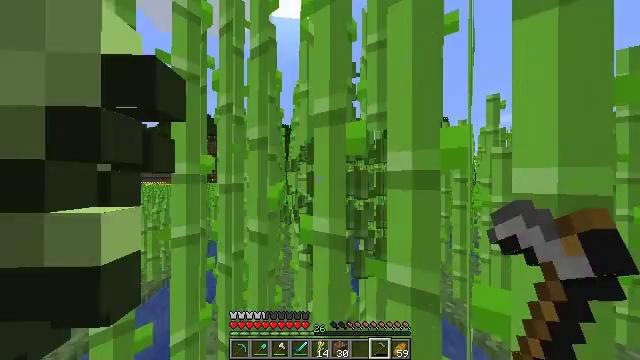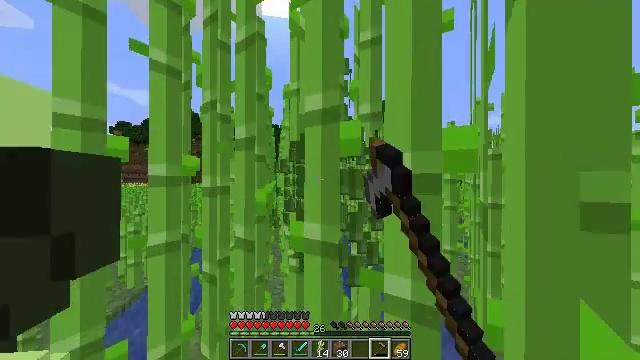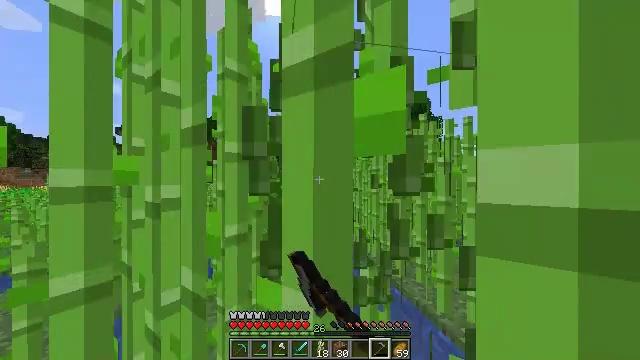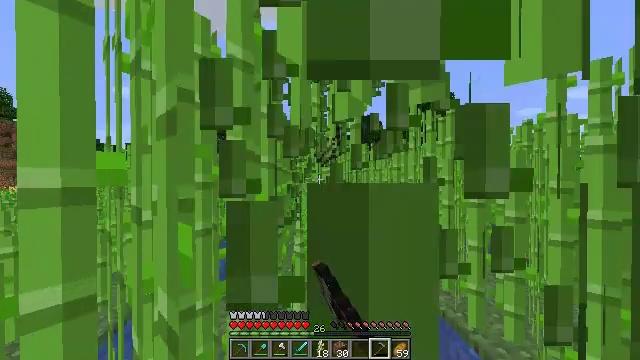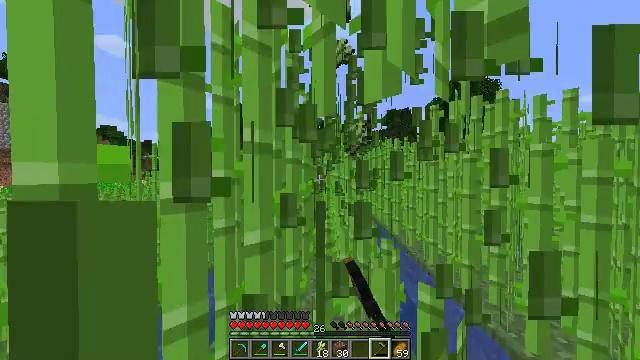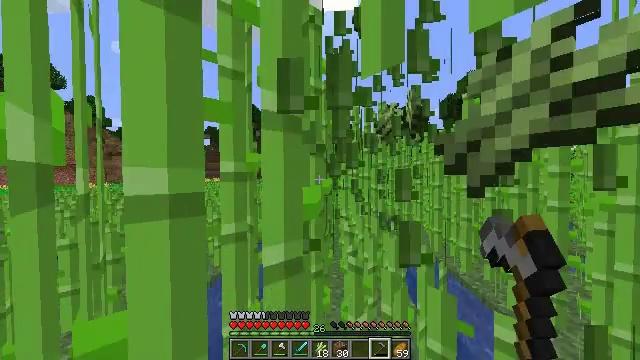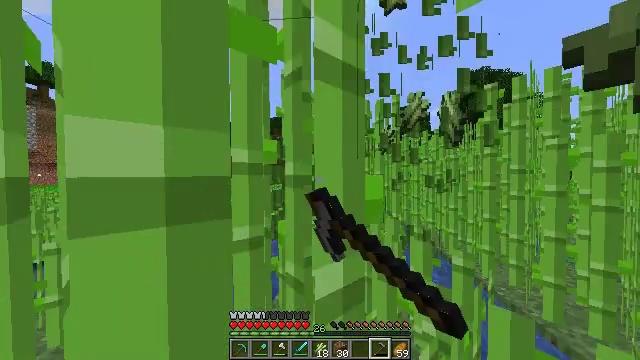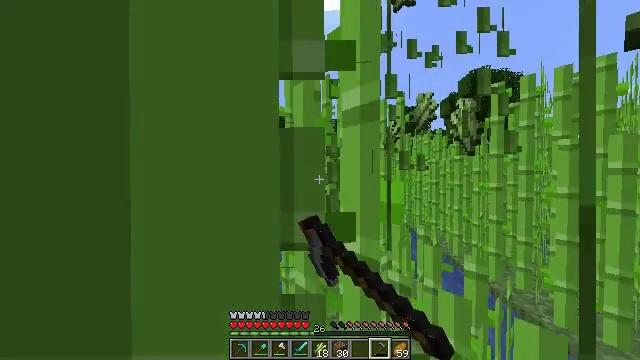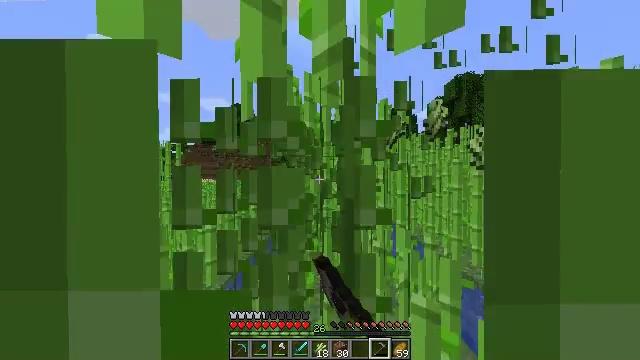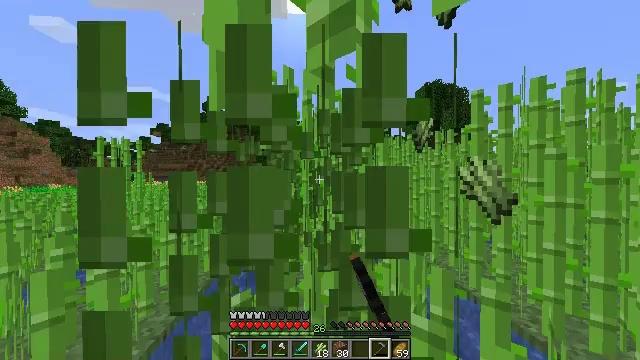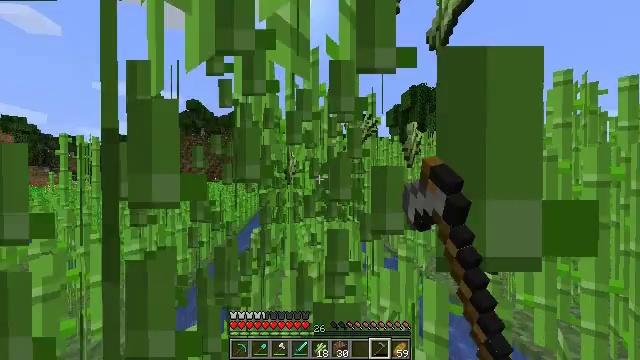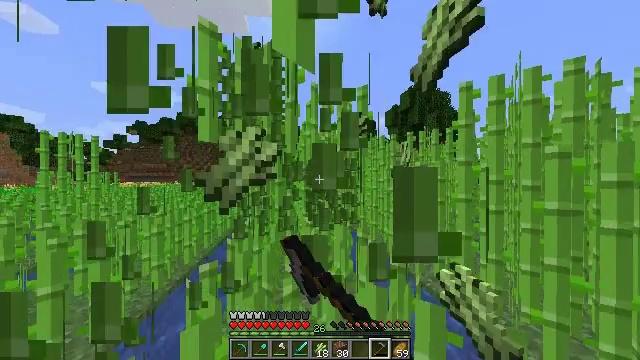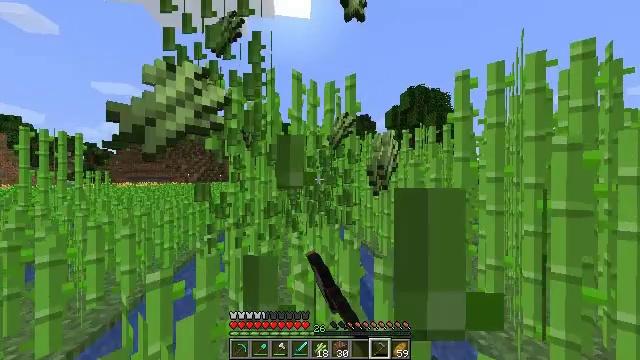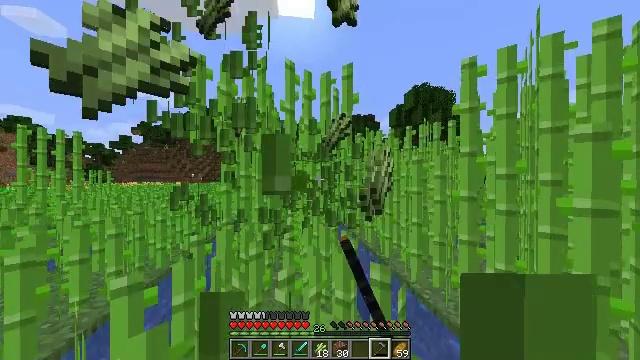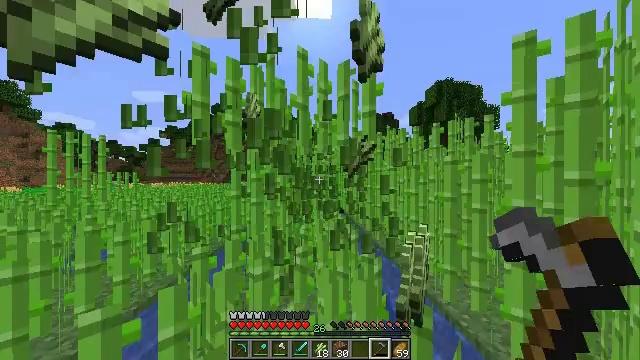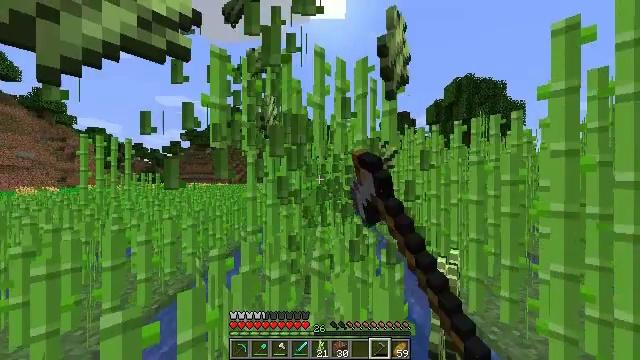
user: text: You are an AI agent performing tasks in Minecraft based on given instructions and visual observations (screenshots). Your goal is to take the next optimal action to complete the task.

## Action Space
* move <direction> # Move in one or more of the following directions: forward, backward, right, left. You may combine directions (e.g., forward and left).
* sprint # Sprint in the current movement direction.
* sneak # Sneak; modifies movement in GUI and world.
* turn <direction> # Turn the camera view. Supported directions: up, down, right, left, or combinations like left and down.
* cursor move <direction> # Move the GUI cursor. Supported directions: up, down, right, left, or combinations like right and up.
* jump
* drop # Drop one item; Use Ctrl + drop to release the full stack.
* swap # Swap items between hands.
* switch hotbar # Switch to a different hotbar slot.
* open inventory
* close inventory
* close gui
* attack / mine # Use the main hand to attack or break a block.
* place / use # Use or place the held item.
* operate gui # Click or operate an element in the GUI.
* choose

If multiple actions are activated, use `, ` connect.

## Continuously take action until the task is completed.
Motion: motion action
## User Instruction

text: Harvest sugar cane from the plant.
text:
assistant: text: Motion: move forward, sprint, turn right, attack / mine
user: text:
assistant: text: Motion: move forward and move right, sprint, turn left, attack / mine
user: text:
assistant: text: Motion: move forward and move right, sprint, turn left, attack / mine
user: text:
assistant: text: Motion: move forward and move left, sprint, turn left, attack / mine
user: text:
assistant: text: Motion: move forward and move left, sprint, turn left, attack / mine
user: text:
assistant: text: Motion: move forward and move left, sprint, attack / mine
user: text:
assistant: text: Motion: move forward and move left, sprint, attack / mine
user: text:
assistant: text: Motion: move forward, sprint, turn right, attack / mine
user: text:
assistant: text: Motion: move forward and move right, sprint, turn right, attack / mine
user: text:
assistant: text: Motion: move forward and move right, sprint, turn right, attack / mine
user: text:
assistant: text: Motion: move forward and move right, sprint, attack / mine
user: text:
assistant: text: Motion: move forward and move right, sprint, attack / mine
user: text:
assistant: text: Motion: move forward, sprint, turn left, attack / mine
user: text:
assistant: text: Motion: move forward and move left, sprint, turn left, attack / mine
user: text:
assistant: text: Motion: move forward and move left, sprint, turn left, attack / mine
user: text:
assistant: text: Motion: move forward and move left, sprint, turn left, attack / mine
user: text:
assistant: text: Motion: move forward and move left, sprint, attack / mine
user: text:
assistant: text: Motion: move forward and move left, sprint, attack / mine
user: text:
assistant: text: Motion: move forward, sprint, attack / mine
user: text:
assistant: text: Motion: move forward, sprint, attack / mine
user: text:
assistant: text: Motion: move forward and move right, sprint, turn right, attack / mine
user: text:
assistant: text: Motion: move forward and move right, sprint, turn right, attack / mine
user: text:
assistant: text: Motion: move forward and move right, sprint, turn right, attack / mine
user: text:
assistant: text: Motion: move forward and move right, sprint, attack / mine
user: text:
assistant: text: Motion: move forward and move right, sprint, attack / mine
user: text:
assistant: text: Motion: move forward, sprint, attack / mine
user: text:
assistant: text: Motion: move forward, sprint, attack / mine
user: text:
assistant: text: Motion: move forward, sprint, turn left, attack / mine
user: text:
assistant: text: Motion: move forward and move left, sprint, turn left, attack / mine
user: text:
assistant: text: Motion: move forward and move left, sprint, turn left, attack / mine